Field crop: maize
Growth stage: 2
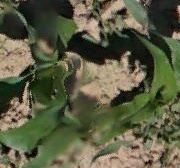
Species: maize